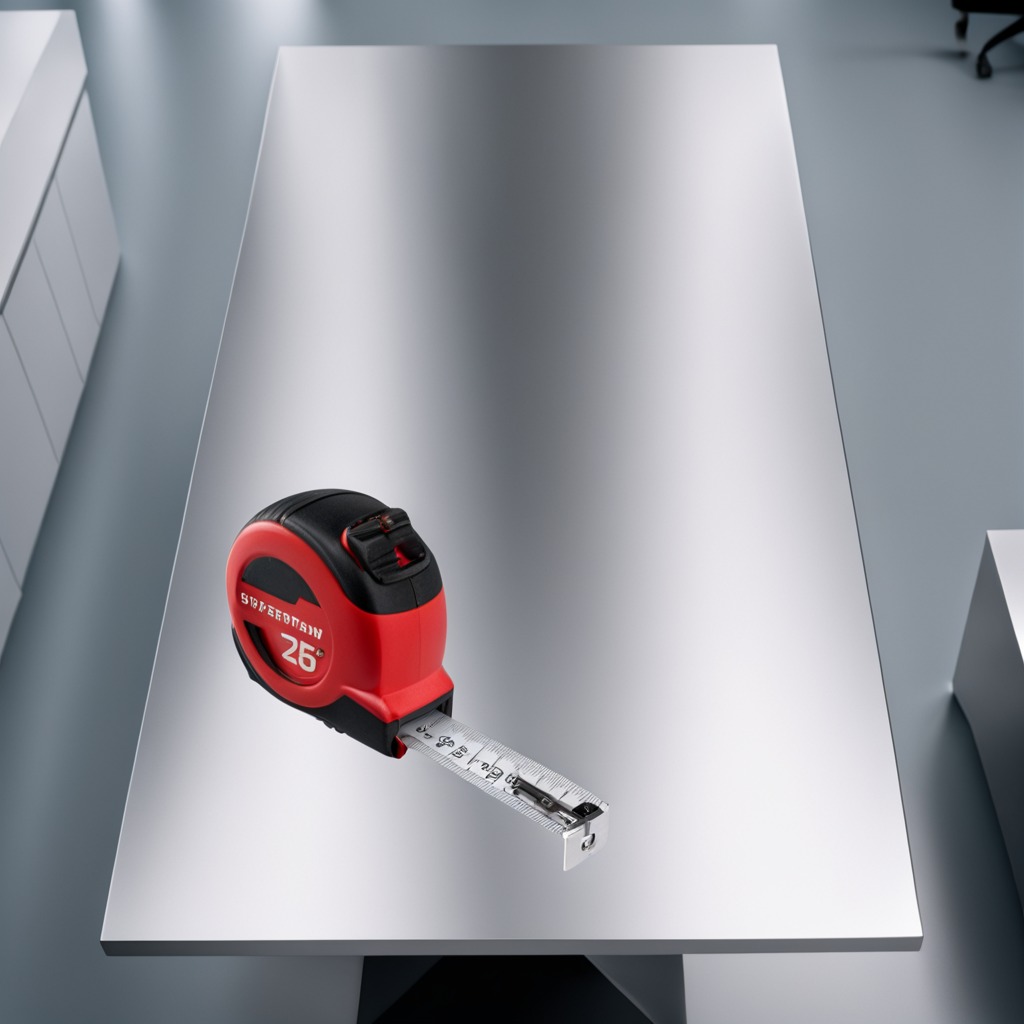
A measuring tape lies on the stainless steel table in a high-end prototyping lab.